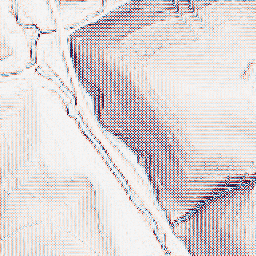
Category: wavelet
Decomposition family: wavelet_dwt
Decomposition parameters: wavelet: haar
level: 1
Upsampling method: sinc_blackman
Upsampling parameters: scale: 4
kernel_size: 8
Upsampling scale: 4